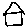
Label: house